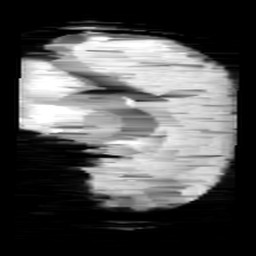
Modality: minIP
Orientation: sagittal
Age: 9
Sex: male
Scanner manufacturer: siemens
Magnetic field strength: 3 T
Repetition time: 0.027 s
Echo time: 0.02 s